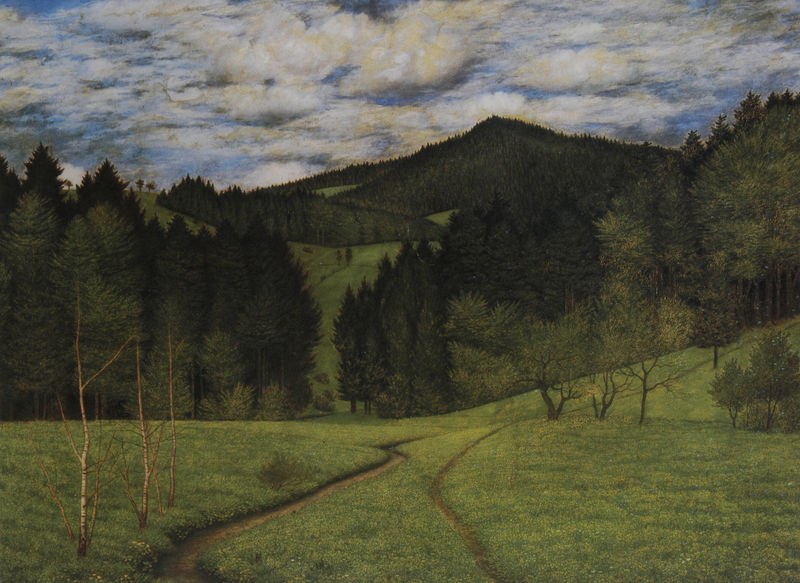
Titel: Haushamer Frühlingslandschaft
Künstler: Karl Haider
Standort: München
Institution: Neue Pinakothek
Schlagwörter: baum, berg, blau, blätter, dunkel, gemälde, gewitter, himmel, laub, weiß, wolken, bäume, gelb, grün, landschaft, ocker, äste, braun, grau, hell, schwarz, gras, haus, rasen, weg, wiese, wolke, beige, malerei, jung, bild, öl, ast, bach, birke, birken, feld, horizont, hügel, natur, strauch, weide, zweige, büsche, einsam, pfad, sträucher, wege, wiesen, tal, wald, anhöhe, bewölkt, deutschland, sommer, düster, feldweg, berge, gebirge, gipfel, dunkelgrün, hellgrün, kahl, hügellandschaft, spur, romantik, tannen, ölgemälde, detail, maler, tiefe, frühling, bayern, gemalt, wälder, bergkamm, laubbaum, tanne, malen, verschwommen, kiefer, fluchtpunkt, geäst, nadelbäume, obstbäume, fichten, hain, kiefern, kühl, nadelwald, grüntöne, hänge, wipfel, fahrspur, gelbgrün, grüngelb, nadelhölzer, schlängeln, sträcuher, stämmchen, tannenholz, waldlandschaft, mittelgrund, pfade, mischwald, mittelgebirge, vordergrung, einsam#